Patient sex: M
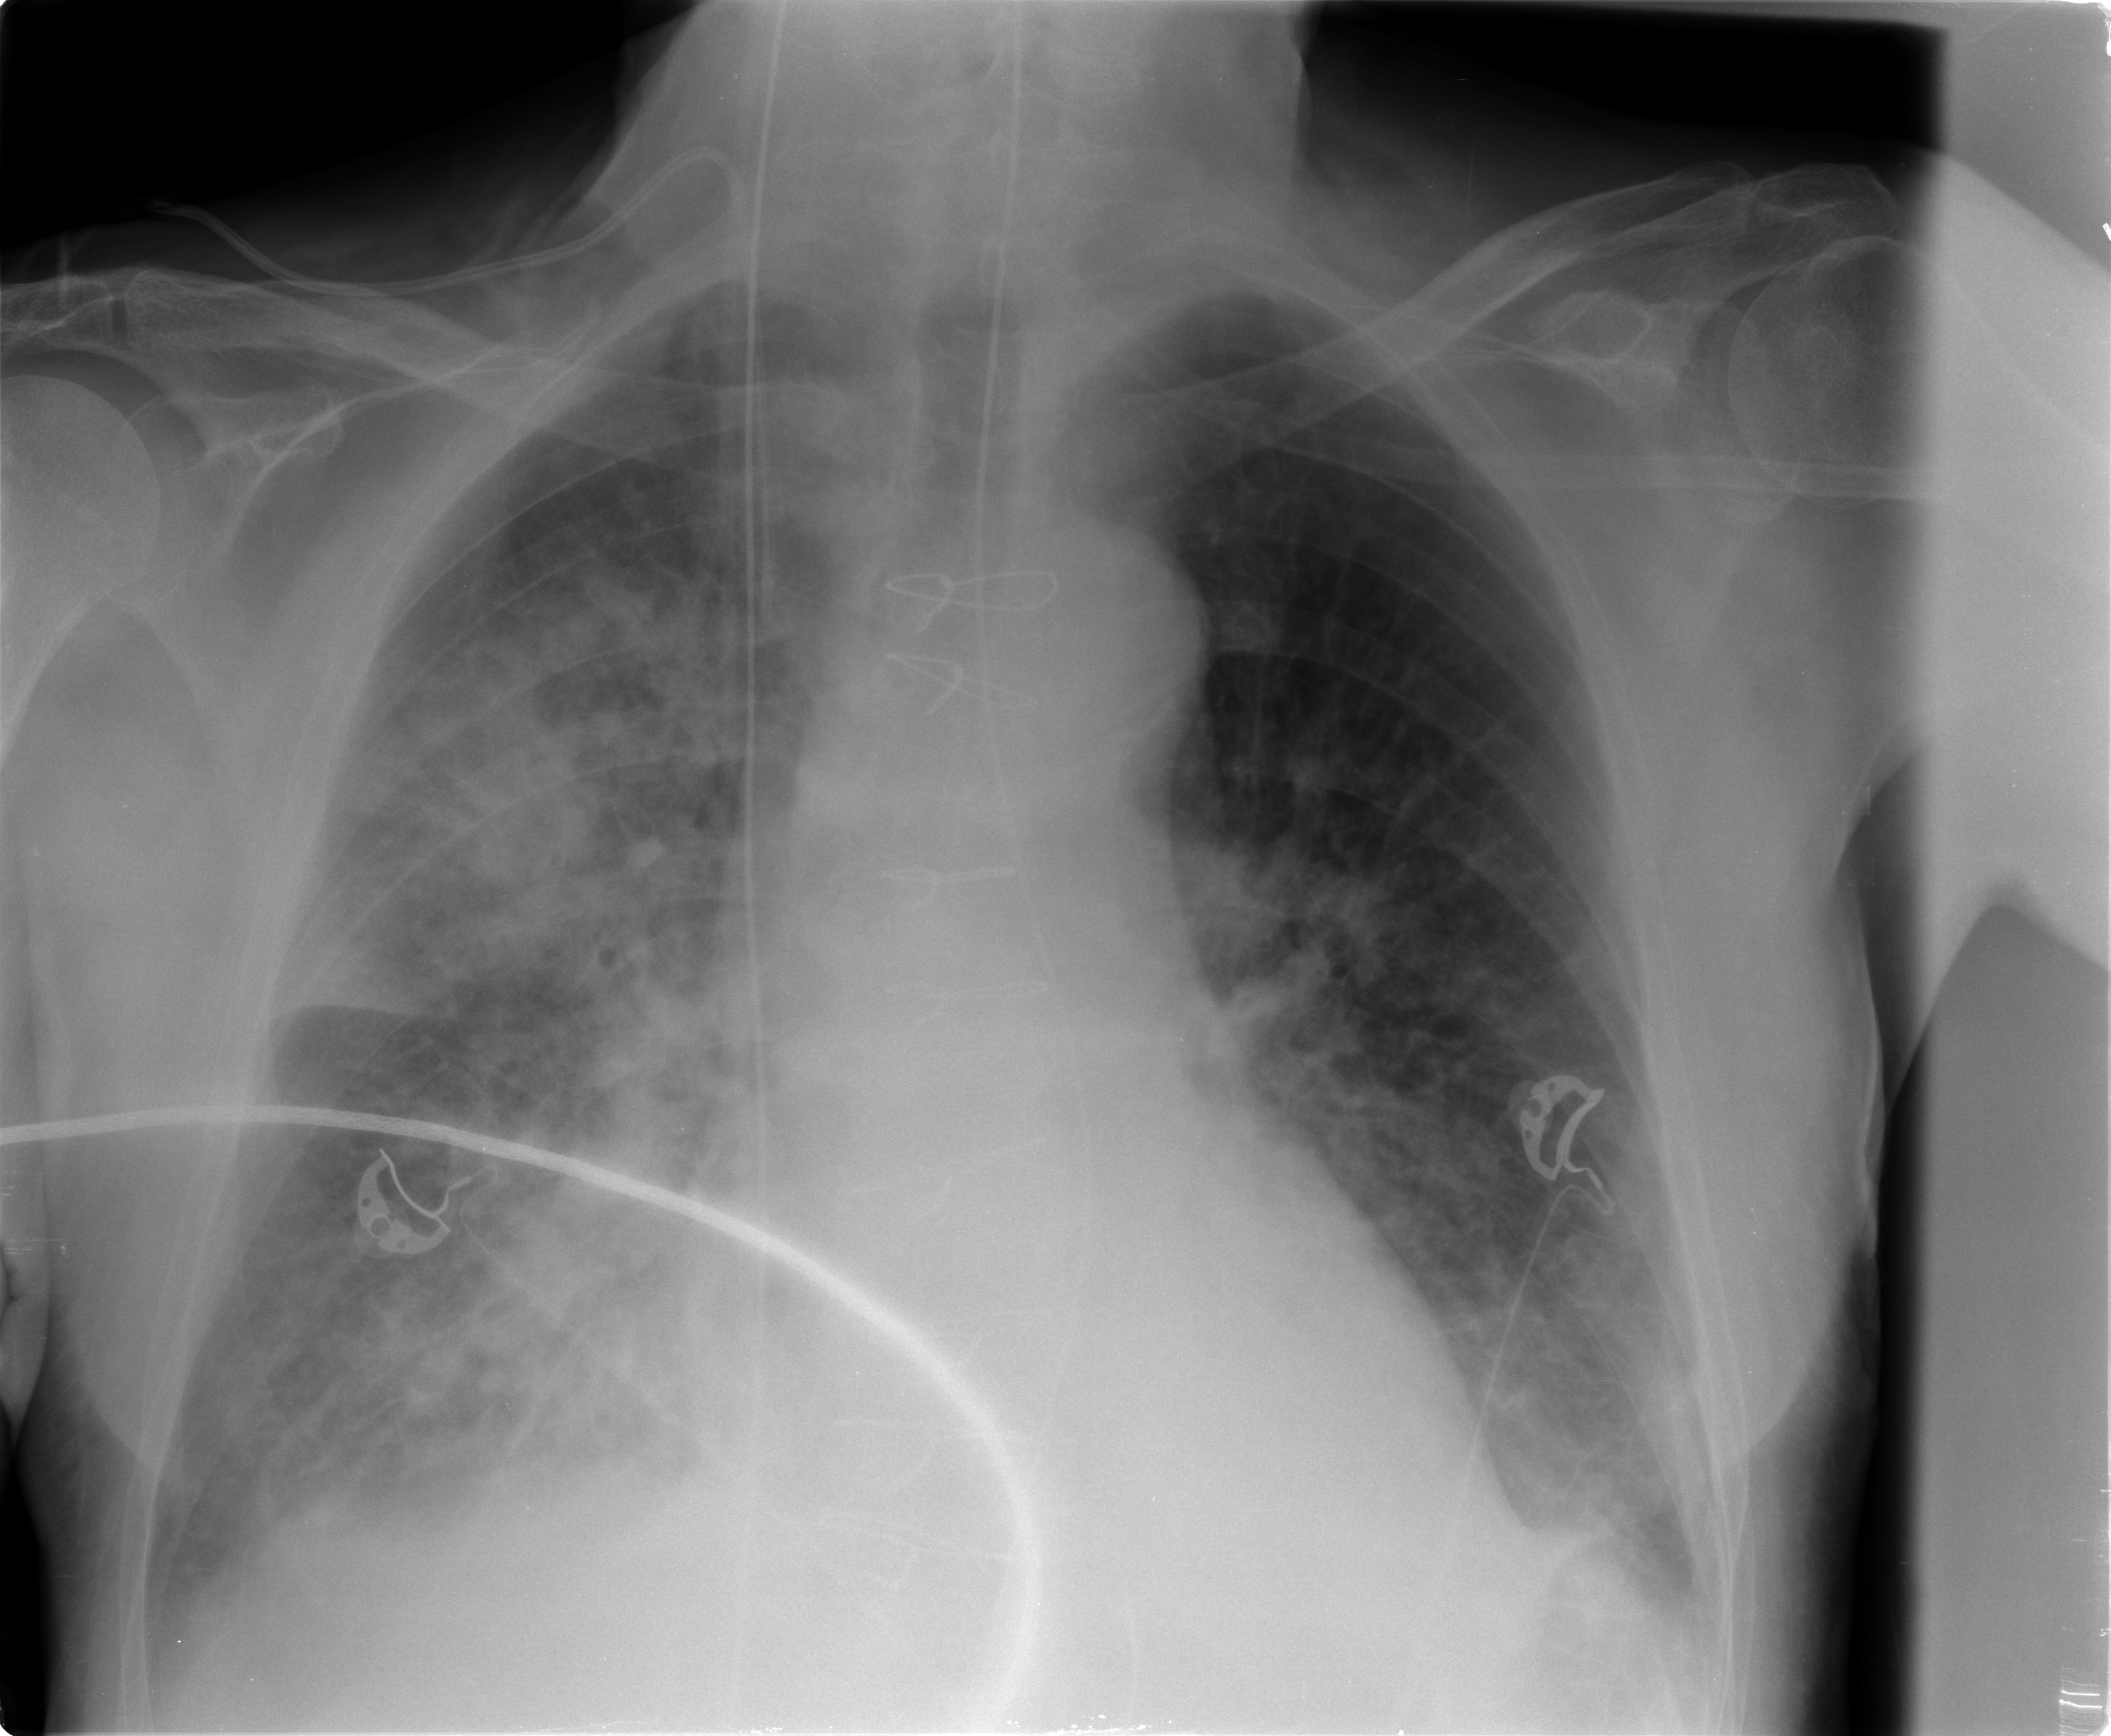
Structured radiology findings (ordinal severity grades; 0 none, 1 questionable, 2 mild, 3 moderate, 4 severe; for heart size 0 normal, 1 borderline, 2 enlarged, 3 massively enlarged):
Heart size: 0
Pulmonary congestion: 0
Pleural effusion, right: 2
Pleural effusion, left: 2
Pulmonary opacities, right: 3
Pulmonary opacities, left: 1
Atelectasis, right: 2
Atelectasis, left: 0